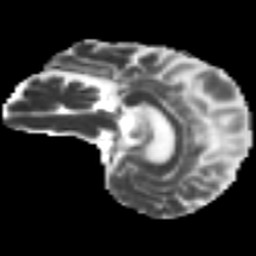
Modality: MD
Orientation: sagittal
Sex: female
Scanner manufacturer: ge
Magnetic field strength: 3 T
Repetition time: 7 s
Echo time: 0.08 s